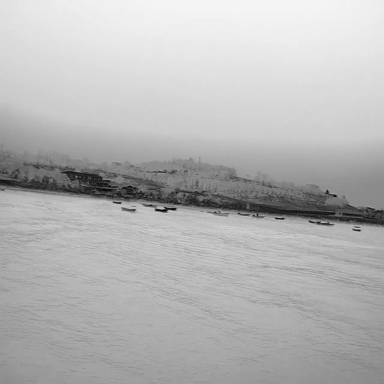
There are 13 bulk_carriers in the infrared image.